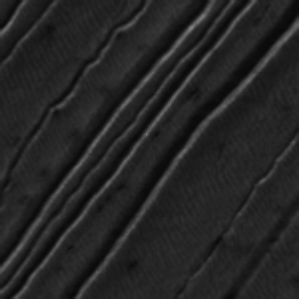
Label: frost